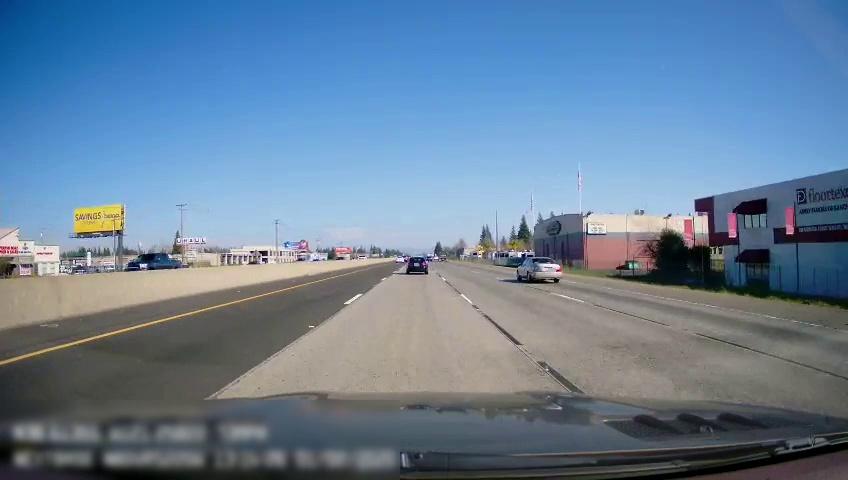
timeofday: Day
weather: Sunny
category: Vehicles | Truck
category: Vehicles | Car
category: Drivable Space
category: Vehicles | Car
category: Vehicles | Car
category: Lanes | Alternate Lane
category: Lanes | Alternate Lane
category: Lanes | Current Lane
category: Lanes | Current Lane
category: Lanes | Alternate Lane